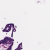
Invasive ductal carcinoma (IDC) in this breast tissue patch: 0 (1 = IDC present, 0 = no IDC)